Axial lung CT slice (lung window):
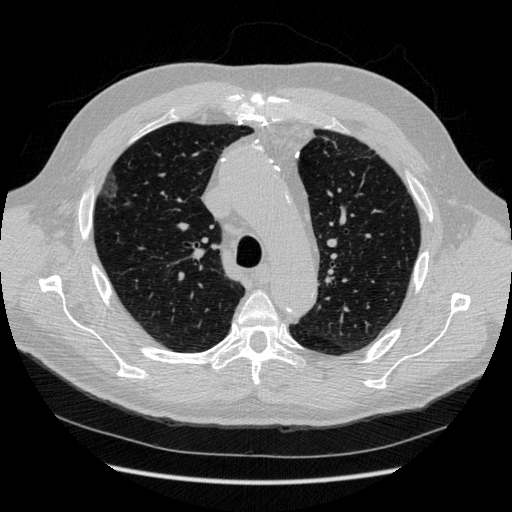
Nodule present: yes
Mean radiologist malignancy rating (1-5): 3